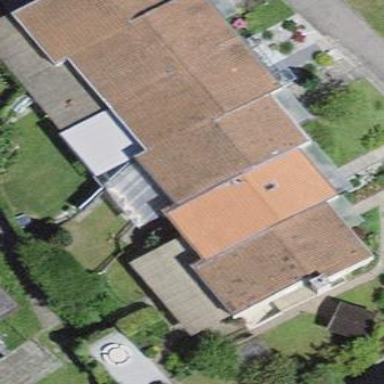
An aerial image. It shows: Terrace building.